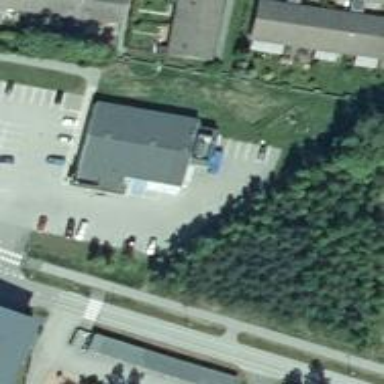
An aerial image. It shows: Pharmacy providing healthcare services.